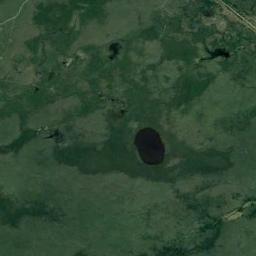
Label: wetland